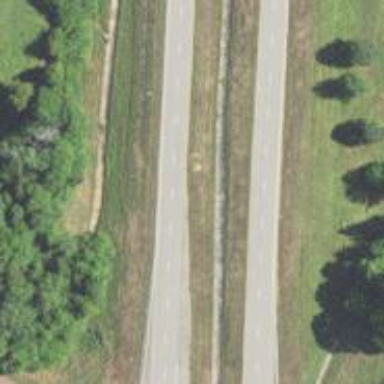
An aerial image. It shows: Trunk highway that is expressway with dual carriageway.